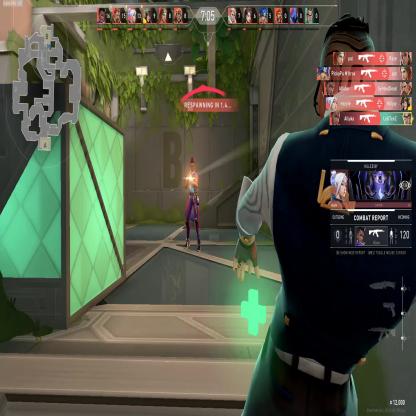
Label: enemy